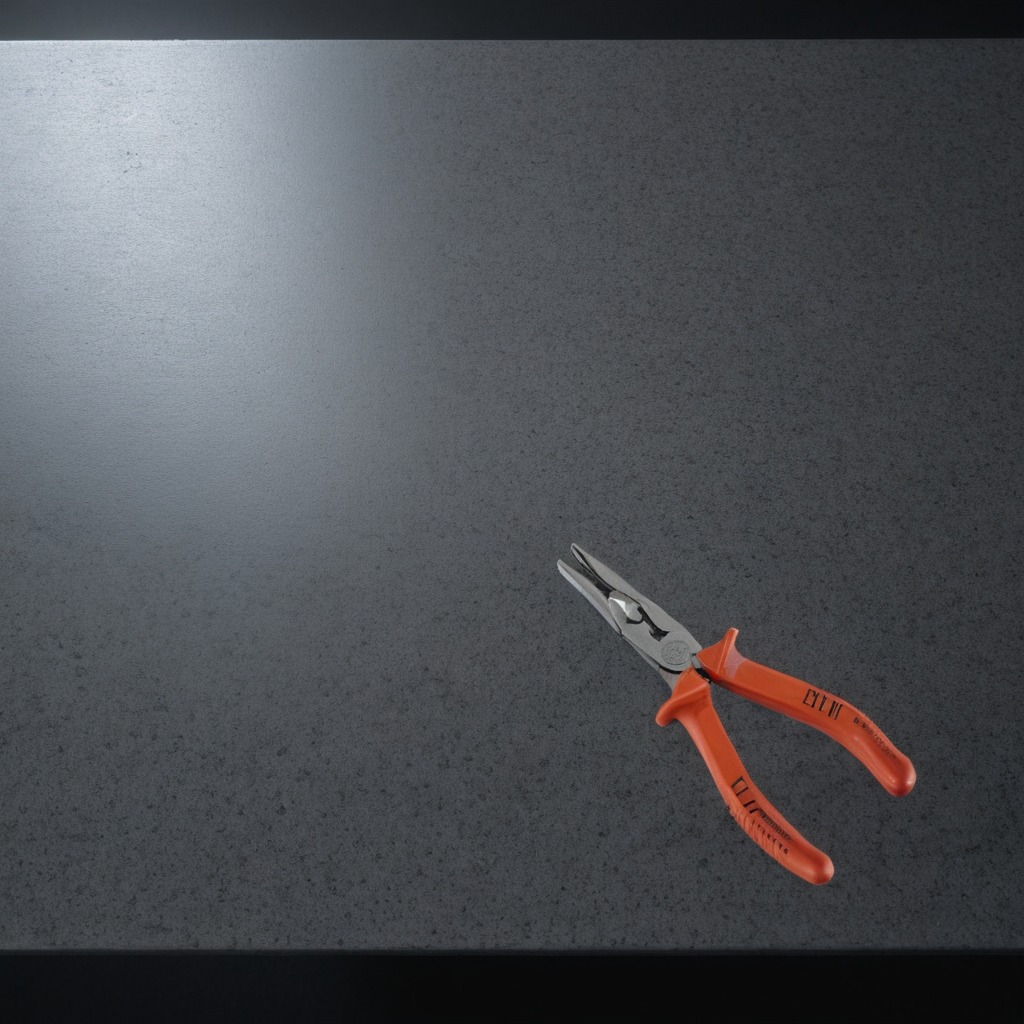
A plier is lying on a clean granite table inside a workshop at night dim ambient light soft shadows worn but